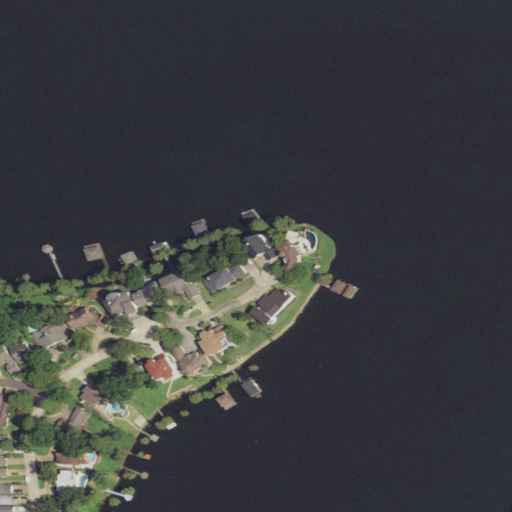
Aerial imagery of cape in Louisiana named Willow Point containing open water, medium intensity development, low intensity development, open development, shrub, and evergreen forest